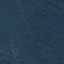
Label: Forest